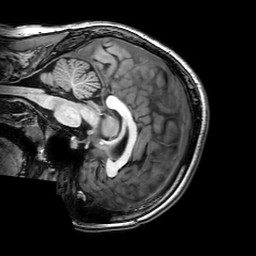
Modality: T1w
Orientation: sagittal
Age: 25
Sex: female
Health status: healthy
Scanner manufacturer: philips
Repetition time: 0.008326 s
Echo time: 0.00383 s